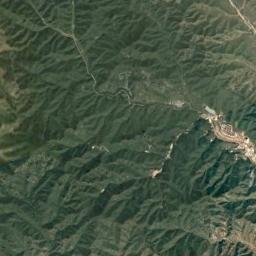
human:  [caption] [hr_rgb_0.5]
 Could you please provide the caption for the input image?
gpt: The folded mountain consists of a number of ridges and valleys and is covered with dense vegetation .

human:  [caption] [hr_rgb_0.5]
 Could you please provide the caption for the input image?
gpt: The mountain is covered with grass .

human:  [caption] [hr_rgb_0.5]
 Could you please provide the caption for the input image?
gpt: Thirty percent of the area on this mountain is covered by vegetation .

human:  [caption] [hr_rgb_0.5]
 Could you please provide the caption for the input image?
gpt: The mountain is full of green plants with lines of bare land .

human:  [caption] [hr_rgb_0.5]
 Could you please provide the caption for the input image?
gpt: There are many ridges on the green mountain .